Interaction volume radius: 10 \u00c5
Interaction volume height: 10 \u00c5
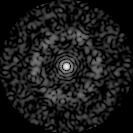
Disorder parameter: 0.8075